Interaction volume radius: 10 \u00c5
Interaction volume height: 35 \u00c5
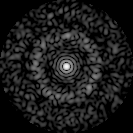
Disorder parameter: 0.8626